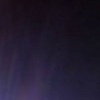
Label: space